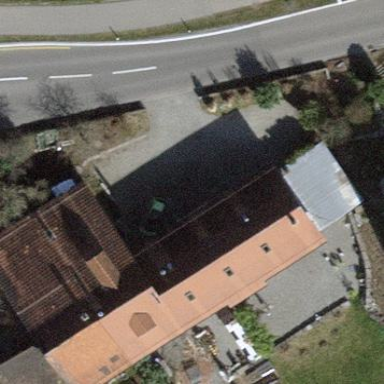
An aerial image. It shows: Detached building with gabled roof oriented across.